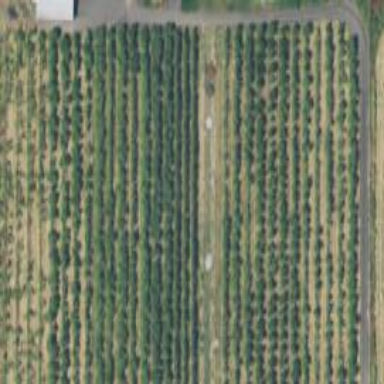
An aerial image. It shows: Orchard.